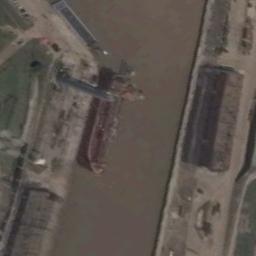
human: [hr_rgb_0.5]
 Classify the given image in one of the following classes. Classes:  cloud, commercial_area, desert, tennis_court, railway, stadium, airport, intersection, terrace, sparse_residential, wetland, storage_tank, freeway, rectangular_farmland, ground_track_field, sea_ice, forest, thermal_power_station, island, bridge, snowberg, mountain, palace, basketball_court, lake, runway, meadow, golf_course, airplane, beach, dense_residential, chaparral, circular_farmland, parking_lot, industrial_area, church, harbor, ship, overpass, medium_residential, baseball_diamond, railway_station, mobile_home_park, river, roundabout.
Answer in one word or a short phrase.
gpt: ship